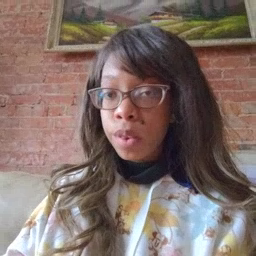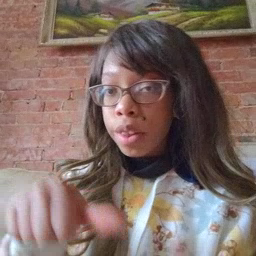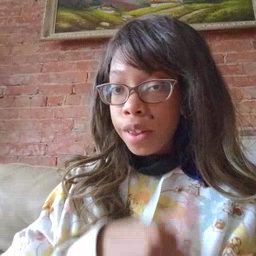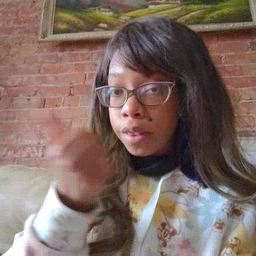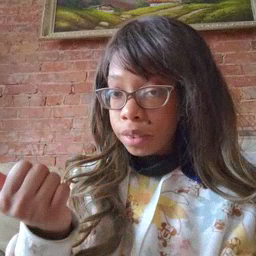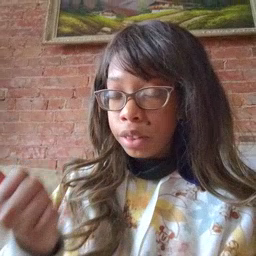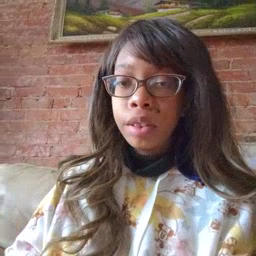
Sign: another